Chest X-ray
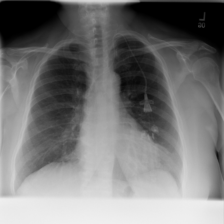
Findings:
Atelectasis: negative
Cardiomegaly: positive
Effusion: negative
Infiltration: negative
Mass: negative
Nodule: negative
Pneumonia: negative
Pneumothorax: negative
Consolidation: negative
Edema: negative
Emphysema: negative
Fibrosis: negative
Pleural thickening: negative
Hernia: negative